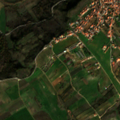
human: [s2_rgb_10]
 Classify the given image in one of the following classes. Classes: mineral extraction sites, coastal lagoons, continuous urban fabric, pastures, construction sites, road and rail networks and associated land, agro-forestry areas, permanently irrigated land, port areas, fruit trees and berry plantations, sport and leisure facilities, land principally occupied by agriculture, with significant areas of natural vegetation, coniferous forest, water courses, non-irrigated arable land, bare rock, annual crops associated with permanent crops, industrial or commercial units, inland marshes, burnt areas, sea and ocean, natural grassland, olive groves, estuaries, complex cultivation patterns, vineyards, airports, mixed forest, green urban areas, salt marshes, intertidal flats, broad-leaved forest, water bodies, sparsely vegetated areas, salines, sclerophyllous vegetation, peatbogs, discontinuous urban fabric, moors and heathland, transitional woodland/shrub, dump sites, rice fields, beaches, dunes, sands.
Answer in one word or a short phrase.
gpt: discontinuous urban fabric, permanently irrigated land, vineyards, annual crops associated with permanent crops, complex cultivation patterns, land principally occupied by agriculture, with significant areas of natural vegetation